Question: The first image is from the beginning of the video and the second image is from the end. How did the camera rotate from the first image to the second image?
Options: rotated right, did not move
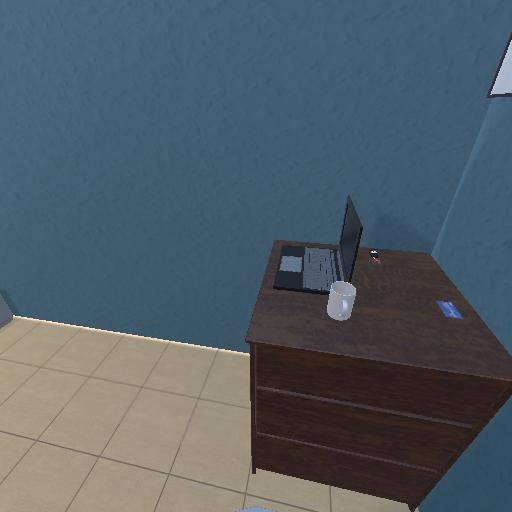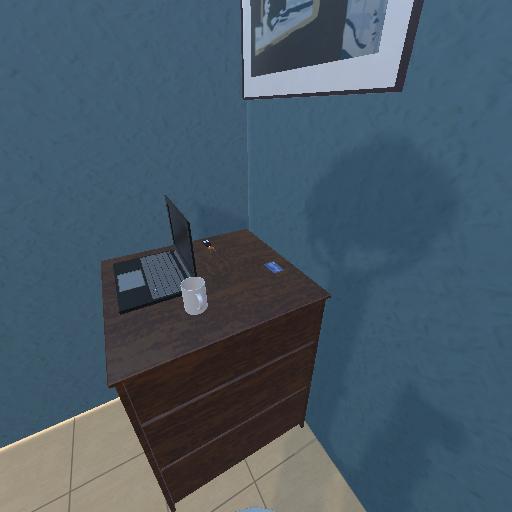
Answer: rotated right